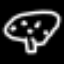
Label: mushroom